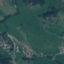
Land use / land cover class: Pasture